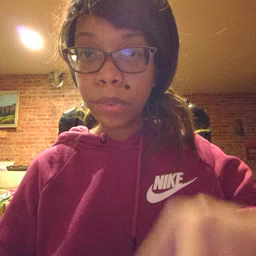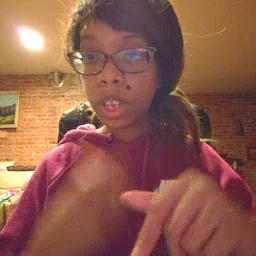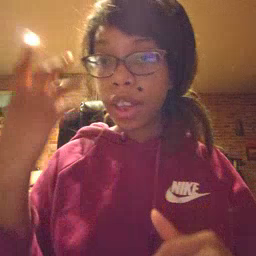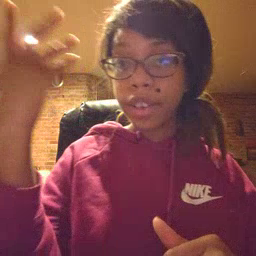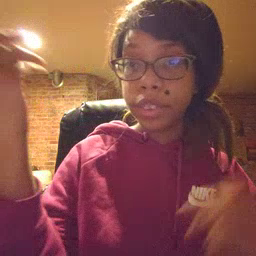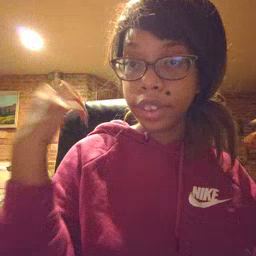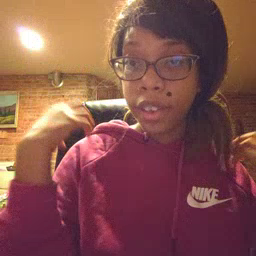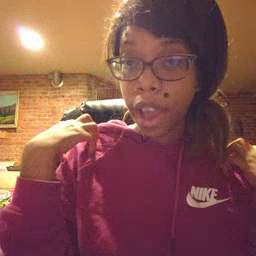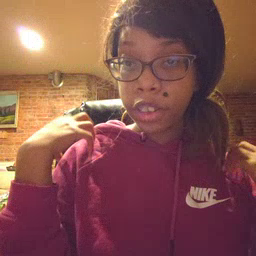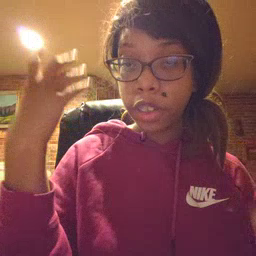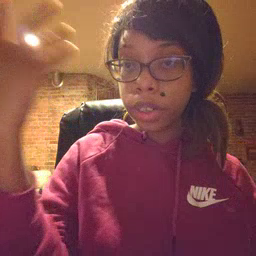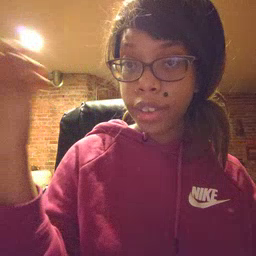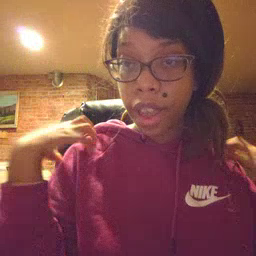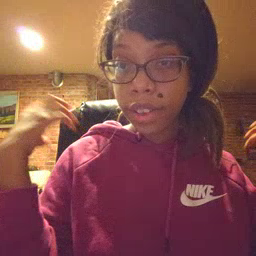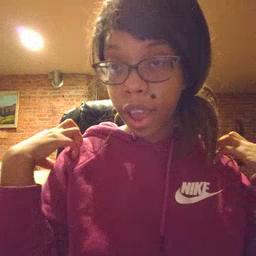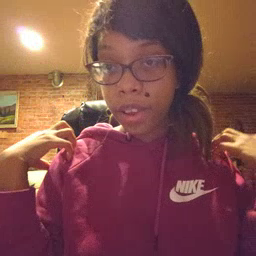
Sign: outside